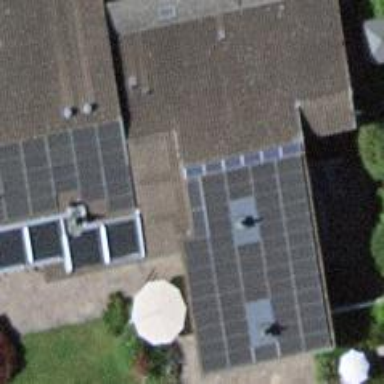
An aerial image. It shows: Solar power generator.